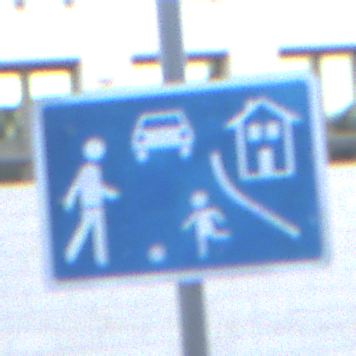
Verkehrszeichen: BeginnVerkehrsberuhigterBereich
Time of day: SunriseSunset
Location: Outdoor (Urban)
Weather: Clear
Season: NotSpecified
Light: Natural